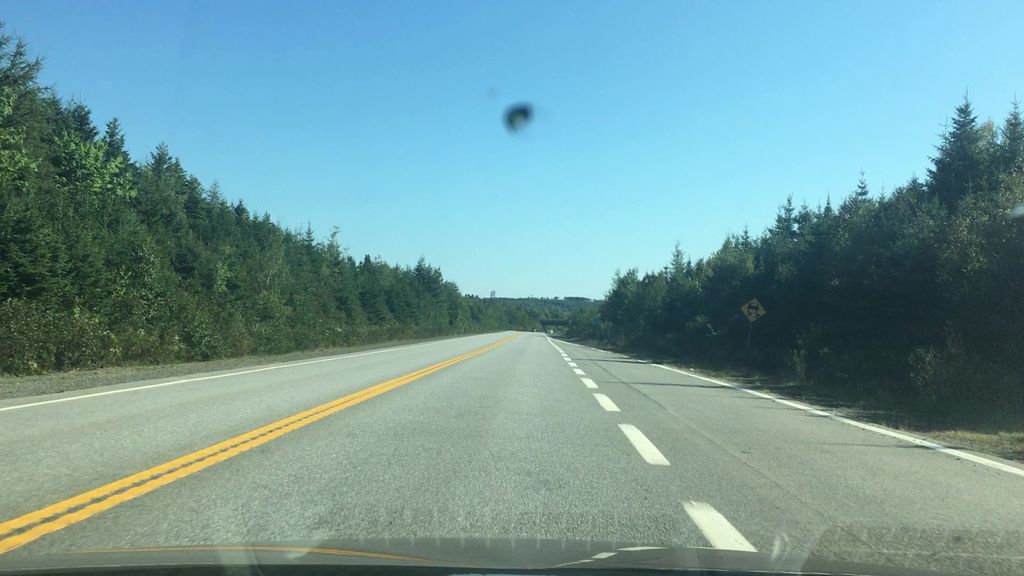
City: halifax